Field crop: maize
Growth stage: 2
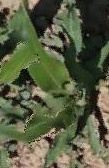
Species: maize